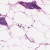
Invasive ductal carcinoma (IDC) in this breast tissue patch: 0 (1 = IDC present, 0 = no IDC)